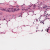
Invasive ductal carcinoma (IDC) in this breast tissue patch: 1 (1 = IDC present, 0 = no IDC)